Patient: sex M, age 66
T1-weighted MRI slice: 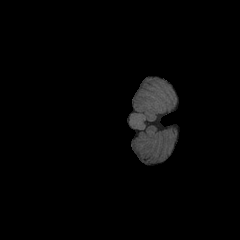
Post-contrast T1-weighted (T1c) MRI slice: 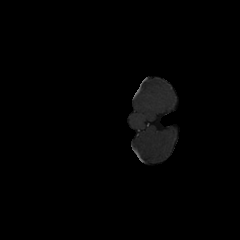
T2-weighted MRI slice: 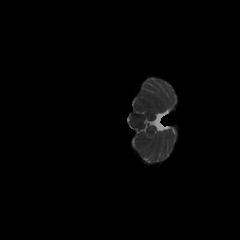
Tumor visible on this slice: no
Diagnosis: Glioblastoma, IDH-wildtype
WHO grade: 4